Question: I have been trying and trying and no such luck. I have lucked at all other answers on here as well related to centering 'GridView' and also no luck. This is my 'GridView' xml:
'''
<GridView
android:id="@+id/calendar_grid"
android:layout_width="match_parent"
android:layout_height="match_parent"
android:numColumns="7"
android:columnWidth="40dp"
android:verticalSpacing="1dp"
android:horizontalSpacing="1dp"
android:paddingTop="2dp"
android:stretchMode="columnWidth"
android:layout_gravity="right"
android:gravity="right"
android:background="#696969" ></GridView>
'''
I have tried every combination I can think of, but not much has worked. At least its not consistent between devices. This is an image of what it always does.

As you can see on the right side of the GridView, there is spacing. I try to constantly change that, and it almost never works. Using 'android:stretchMode' does change it, but it messes up the spacing I have between the cells, so thats not working. Using Gravity also fails as you can see. I've tried all the other values for it and it still changes nothing. It's stuck to the left. I also find it weird that trying to change the size of 'android:columnWidth' from anything under 40 it does nothing either. And when I increase 40 to 45, it also changes nothing. But changing it to 50 makes the space on the right go away. But when putting it on my phone, the spacing is there! I skipped this like 2 weeks ago to continue working on other stuff but it looks like I have yet to solve this issue or even understand why nothing I try works.
If it helps anyone help me out here I can also provide the xml for what makes the cells. But I am not sure if it matters. But here it is:
'''
<?xml version="1.0" encoding="utf-8"?>
<LinearLayout xmlns:android="http://schemas.android.com/apk/res/android"
android:layout_width="match_parent"
android:layout_height="match_parent"
android:orientation="vertical" >
<TextView
android:id="@+id/day_num"
android:layout_width="match_parent"
android:layout_height="match_parent"
android:textSize="10dp"
android:background="#000000"
android:height="35dp"
android:gravity="center_vertical|center_horizontal" />
</LinearLayout>
'''
If it helps, the 'GridView''s parent is a 'LinearLayout' with this:
'''
<LinearLayout
android:layout_width="fill_parent"
android:layout_height="wrap_content"
android:orientation="vertical"
android:layout_weight="0"
android:gravity="center" >
'''
There is also a sibling with a weight of 1, but I don't think that should be effecting is as the weight of 0 makes that part set its space first.
:
So I have kept playing with it, very annoyed, especially since not that many people seem to have this issue, but it looks like no matter how small I make the 'columnWidth', the GridView barely gets any smaller. In fact, that same gap you see is what it stays at until I go to 50dp. But when I go in portrait mode the gap reappears, so I raise it up to 90dp (I tried under that, didn't change anything), and it goes away. Weird thing is the 'GridView' doesn't change besides the filling of the gap. So I could make it 200dp, and it would look perfect on my screen dimen, and any other smaller screen. Once I go to a tablet, I suspect I would need to increase that more, but the point is, this is weird behavior. Has anyone encountered this?
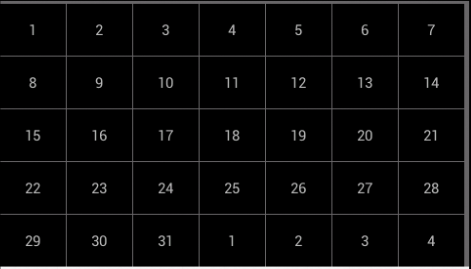
Answer: You may want to put your 'GridView' inside a 'RelativeLayout' and then set 'GridView''s 'layout_centerInParent' property to 'true'. something like this:
'''
<?xml version="1.0" encoding="utf-8"?>
<RelativeLayout xmlns:android="http://schemas.android.com/apk/res/android"
android:layout_width="match_parent"
android:layout_height="match_parent">
<GridView
android:id="@+id/calendar_grid"
android:layout_width="match_parent"
android:layout_height="match_parent"
android:numColumns="7"
android:columnWidth="40dp"
android:verticalSpacing="1dp"
android:horizontalSpacing="1dp"
android:paddingTop="2dp"
android:stretchMode="columnWidth"
android:background="#696969"
android:layout_centerInParent="true" />
</RelativeLayout>
'''
'RelativeLayout' gives you much better control over positions of children.